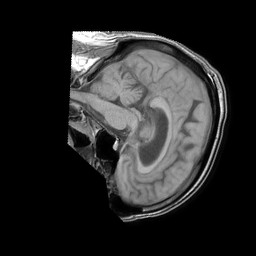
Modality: T1w
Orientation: sagittal
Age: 66
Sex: male
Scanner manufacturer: philips
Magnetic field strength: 1.5 T
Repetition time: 0.1771 s
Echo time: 0.001816 s